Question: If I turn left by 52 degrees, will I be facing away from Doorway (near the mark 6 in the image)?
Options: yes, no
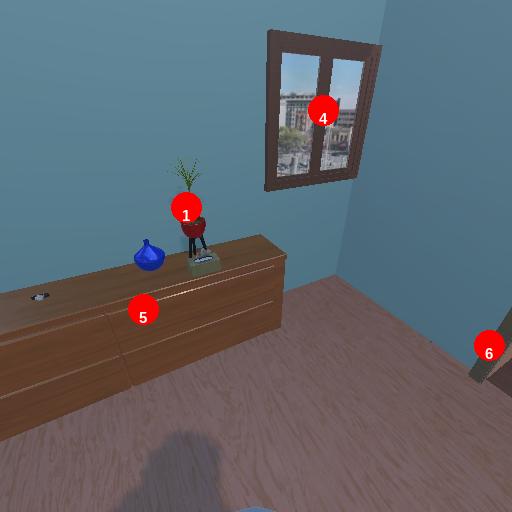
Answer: yes